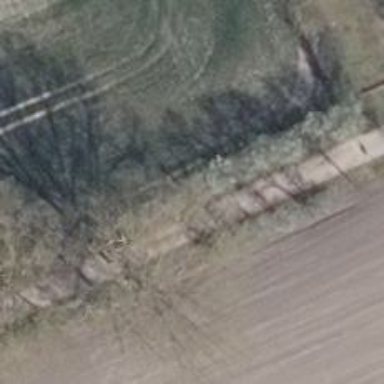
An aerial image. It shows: Row of trees in natural setting.